Question: I need to write a paper about a web crawler and this web crawler explores the links with breadth-first.
I've made a picture in which i demonstrate the way the crawler explores explores.
Is this correct breadth-first exploration?:

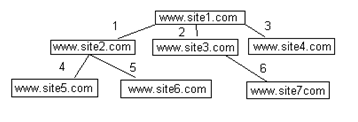
Answer: Yes, it is breadth first since you are looking at all pages in one 'depth-level' before continuing onto the next.